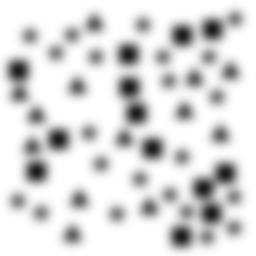
Squares: 13
Triangles: 13
Stars: 22
Total shapes: 48